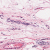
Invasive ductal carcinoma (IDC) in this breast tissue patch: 0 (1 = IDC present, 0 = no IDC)